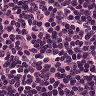
Metastatic tissue present: no